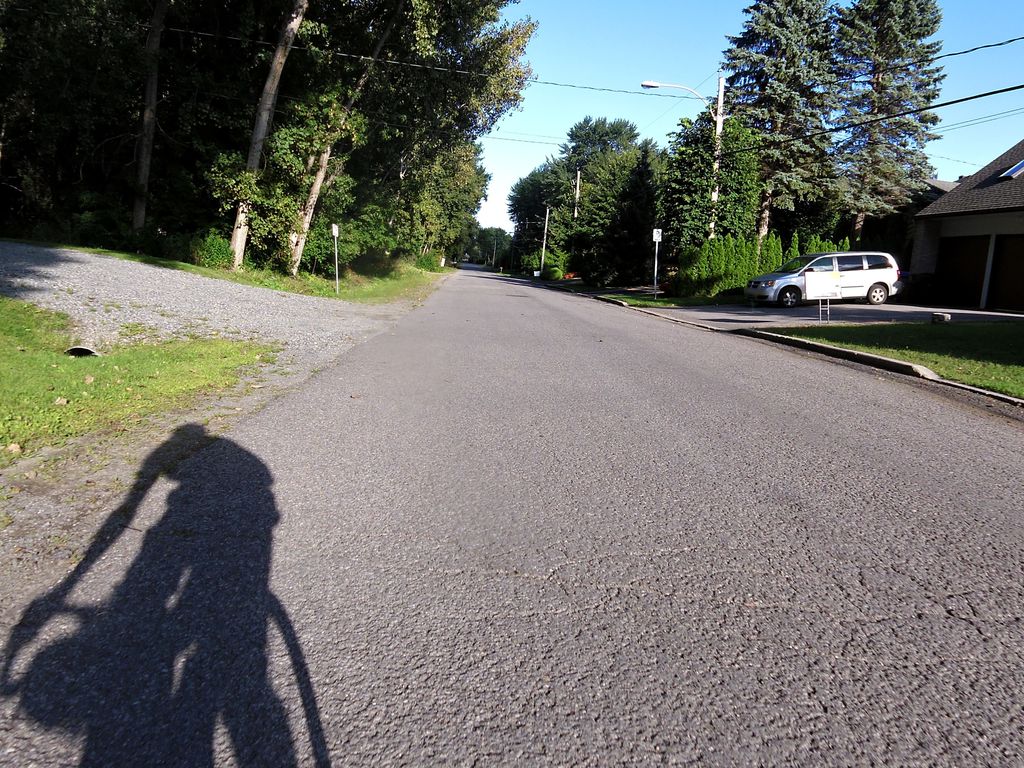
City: ottawa-gatineau